Fundus camera: zeiss
Shooting center: fovea
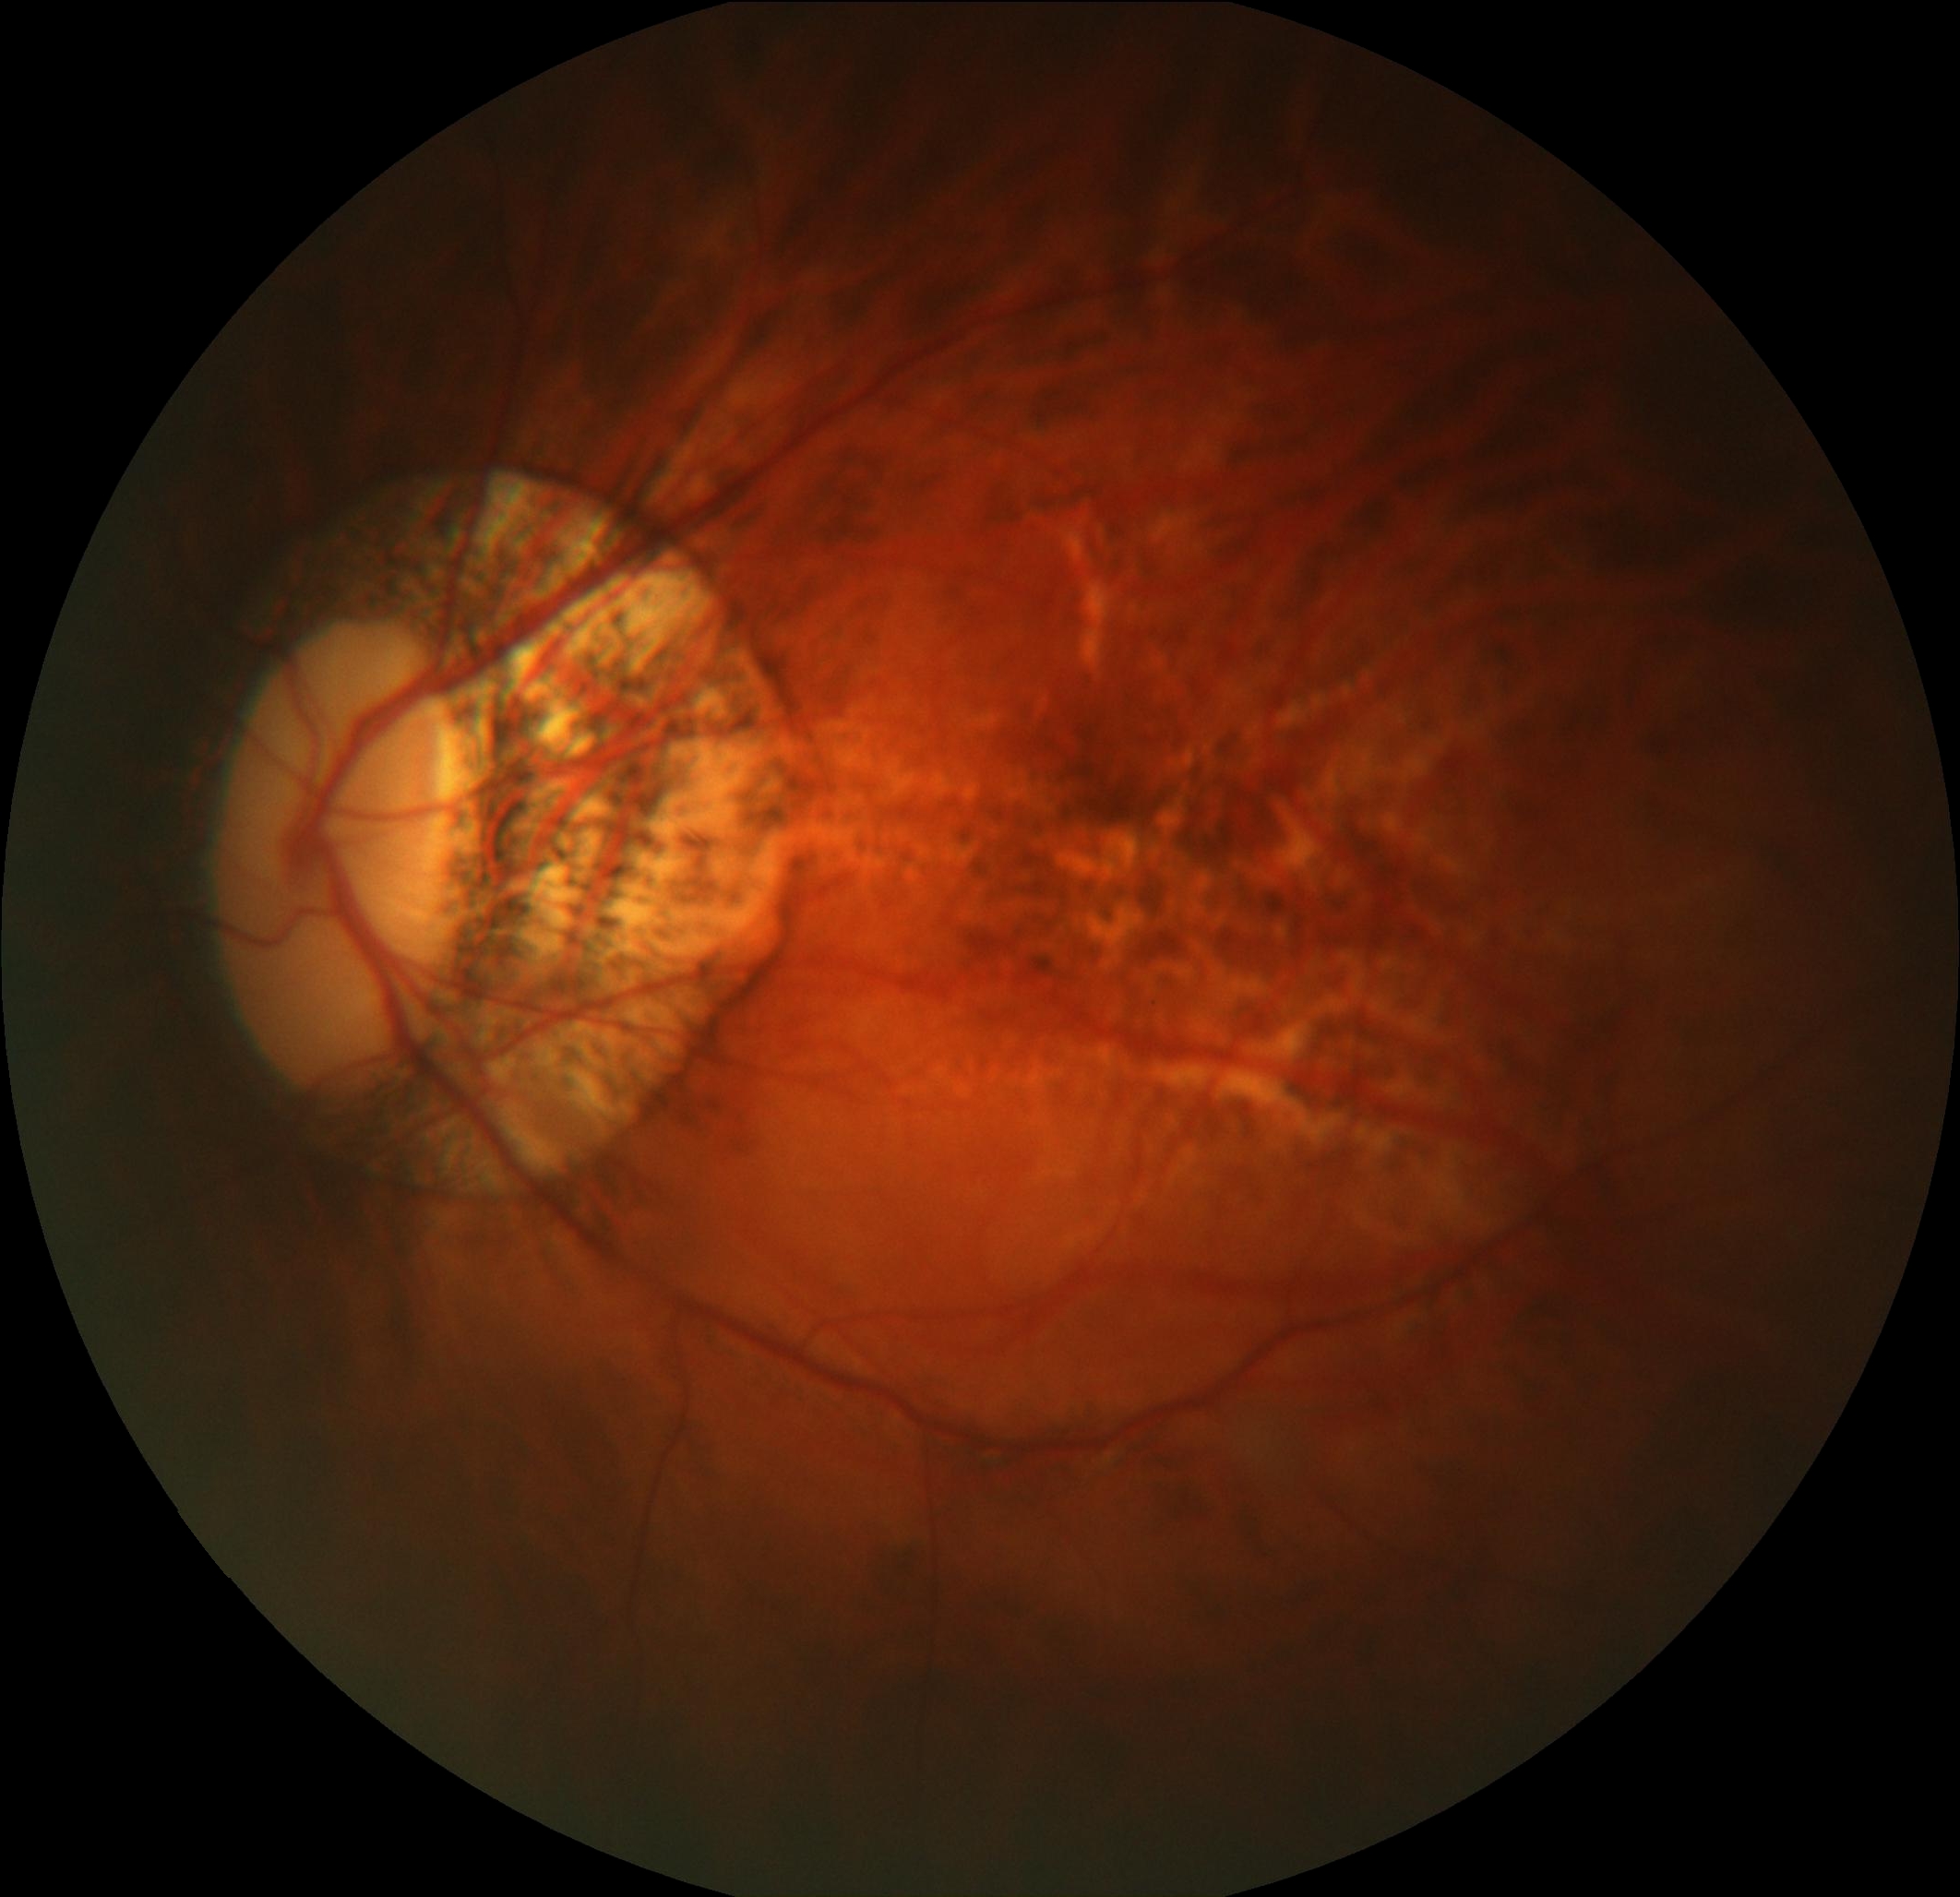
Pathologic myopia: yes
Patchy retinal atrophy: present
Retinal detachment: absent